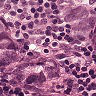
Metastatic tissue present: yes